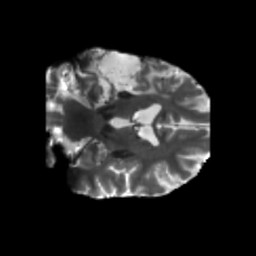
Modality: T2w
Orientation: coronal
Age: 58
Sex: male
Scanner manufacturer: siemens
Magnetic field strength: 3 T
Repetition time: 5.25 s
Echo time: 0.08 s